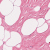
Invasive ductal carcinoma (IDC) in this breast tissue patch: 0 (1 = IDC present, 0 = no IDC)